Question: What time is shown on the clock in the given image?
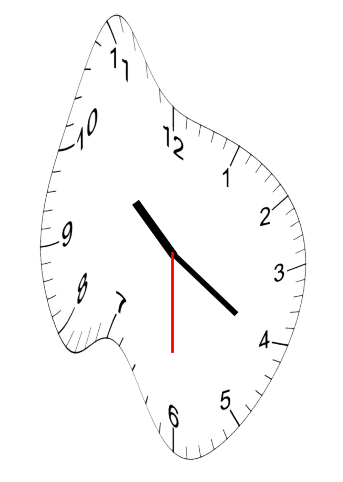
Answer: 10:20:30